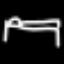
Label: bed